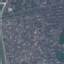
Label: Residential